Question: I created an Android game, but it isn't working how it should.
User clicks 'CheckedTextView' three times and after the third click, a second 'Activity' is started.
Second 'Activity' isn't starting.
]
'''
public class StartOfTheGame extends AppCompatActivity {
@Override
protected void onCreate(Bundle savedInstanceState) {
super.onCreate(savedInstanceState);
setContentView(R.layout.startofthegame);
Window w = getWindow();
w.setFlags(WindowManager.LayoutParams.FLAG_FULLSCREEN,WindowManager.LayoutParams.FLAG_FULLSCREEN);
final CheckedTextView checkedTextView = findViewById(R.id.checked_textview);
checkedTextView.setOnClickListener(new View.OnClickListener(){
@Override
public void onClick(View v) {
String[] seasons = {"1", "2", "3", "4"};
int n = (int)Math.floor(Math.random() * seasons.length);
checkedTextView.toggle();
int a = 0;
if(checkedTextView.isChecked()) {
checkedTextView.setChecked(false);
checkedTextView.setText(seasons[n]);
a++;
}
if (a == 3){
try {
Intent intent = new Intent(StartOfTheGame.this, SecondStageOfTheGame.class);
startActivity(intent);
finish();
} catch (Exception e) {
}
}
}
});
'''
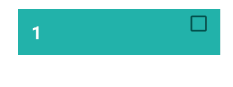
Answer: 'a' is a local variable. So, everytime you click, 'a' is first set to '0' at 'int a = 0;'
Try the code below:
'''
checkedTextView.setOnClickListener(new View.OnClickListener(){
private int a = 0; // Add this here
@Override
public void onClick(View v) {
...
// int a = 0; // Remove this
...
if (a == 3){
try {
Intent intent = new Intent(StartOfTheGame.this, SecondStageOfTheGame.class);
startActivity(intent);
finish();
} catch (Exception e) {
}
}
}
}
'''